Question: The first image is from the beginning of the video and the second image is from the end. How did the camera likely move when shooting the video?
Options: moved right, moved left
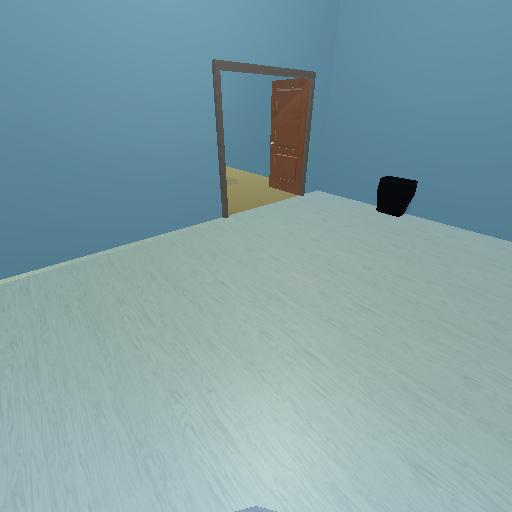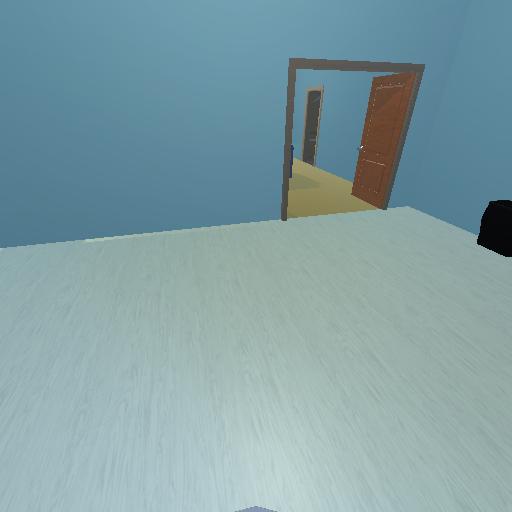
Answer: moved right